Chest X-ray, PA view. Patient: 38 years old, sex M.
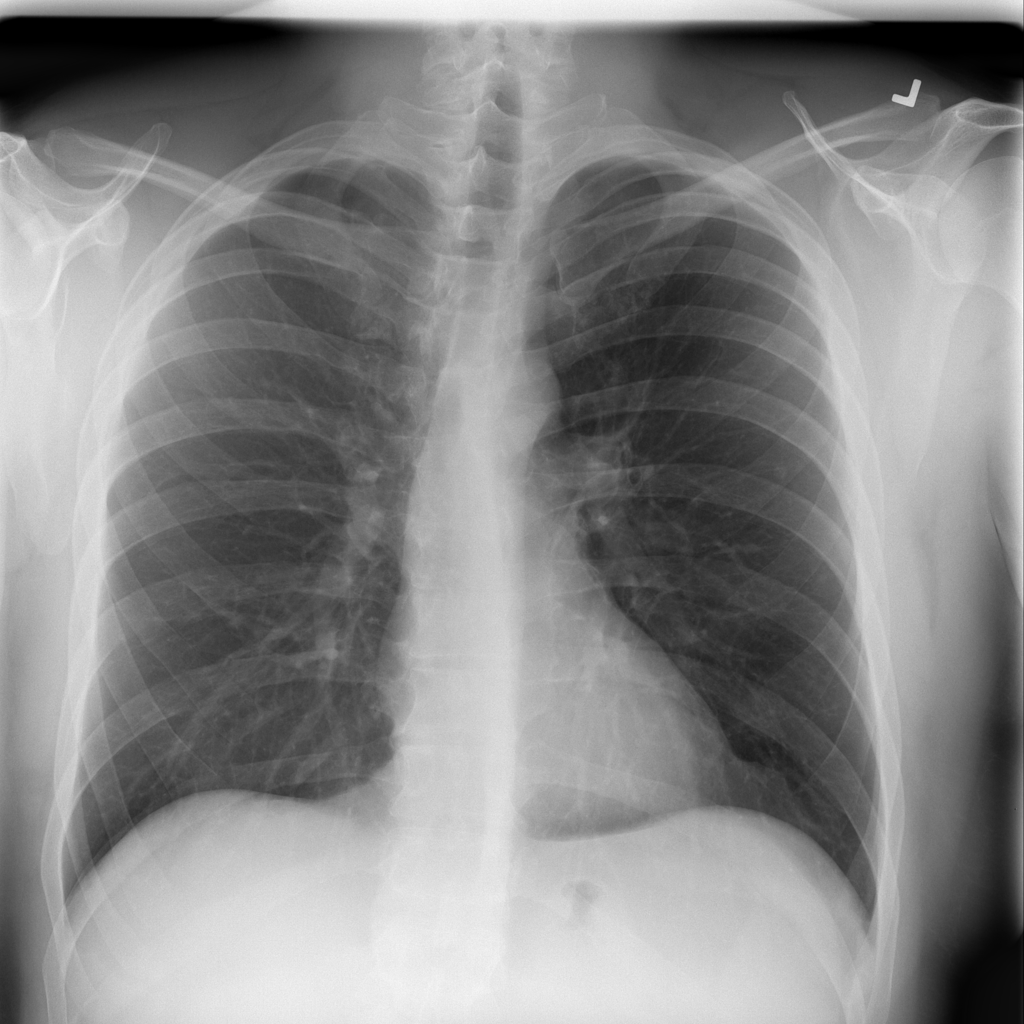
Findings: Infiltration